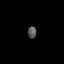
Tissue: lung
Cell type: Epithelial cells
Senescence score: 0.2308
Nuclear area (px): 107
Mean DAPI intensity: 82.009